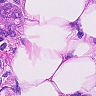
Metastatic tissue present: yes